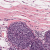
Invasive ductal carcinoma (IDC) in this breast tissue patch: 0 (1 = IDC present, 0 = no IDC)